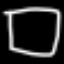
Label: square